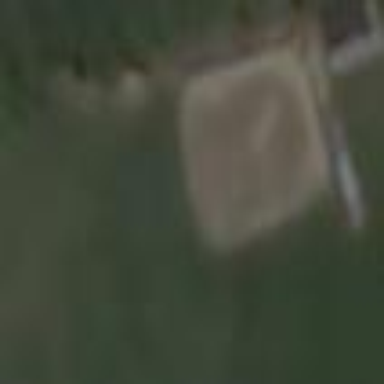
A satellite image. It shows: Baseball pitch for leisure land activities.